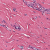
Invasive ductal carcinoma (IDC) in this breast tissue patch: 0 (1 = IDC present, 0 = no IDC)